Question: I'm using 'ggplot2' to create a population density choropleth. It's currently working for single states, but not for multiples. It appears that the densities of various counties (that often have the same name) get mixed up, and sometimes even non-name matching counties are mixed up between states. For example, "New Jersey" gives the correct densities, but "New Jersey", "New York" tells me that the very populous Essex County in NJ has a density <30p/mi^2. Why is this?
'''
library(stringr)
library(ggplot2)
library(scales)
library(maps)
popdensitymap <- function(...){
path <- "U:/maps-county2011.csv"
states <- list(...)
countydata <- read.csv(path, sep=",")
countydata <- data.frame(countydata$X, countydata$Population.Density)
names(countydata) <- c("fips", "density")
data(county.fips)
cdata <- countydata
cdata$fips <- gsub("^0", "", cdata$fips)
countyinfo <- merge(cdata, county.fips, by.x="fips", by.y="fips")
countyinfo <- data.frame(countyinfo, str_split_fixed(countyinfo$polyname, ",", 2))
names(countyinfo) <- c('fips', 'density', 'polyname', 'state', 'county')
countyshapes <- map_data("county", states)
countyshapes <- merge(countyshapes, countyinfo, by.x="subregion", by.y="county")
choropleth <- countyshapes
choropleth <- choropleth[order(choropleth$order), ]
choropleth$density_d <- cut(choropleth$density, breaks=c(0,30,100,300,500,1000,3000,5000,100000))
state_df <- map_data("state", states)
density_d <- choropleth$density_d
choropleth <- choropleth[choropleth$state %in% tolower(states),]
p <- ggplot(choropleth, aes(long, lat, group=group))
p <- p + geom_polygon(aes(fill=density_d), colour=alpha("white", 1/2), size=0.2)
p <- p + geom_polygon(data = state_df, colour="black", fill = NA)
p <- p + scale_fill_brewer(palette="PuRd")
p
}
'''
To use,
'''
popdensitymap("New Jersey")
popdensitymap("New York", "New Jersey")
'''
<URL> It is very ugly, but I do not have access to a file sharing system right now.
Here is an example of the output. As you can see, the extremely populous Essex County by New York City is inaccurately represented.
EDIT: <URL> Sorry for the dropbox delay.
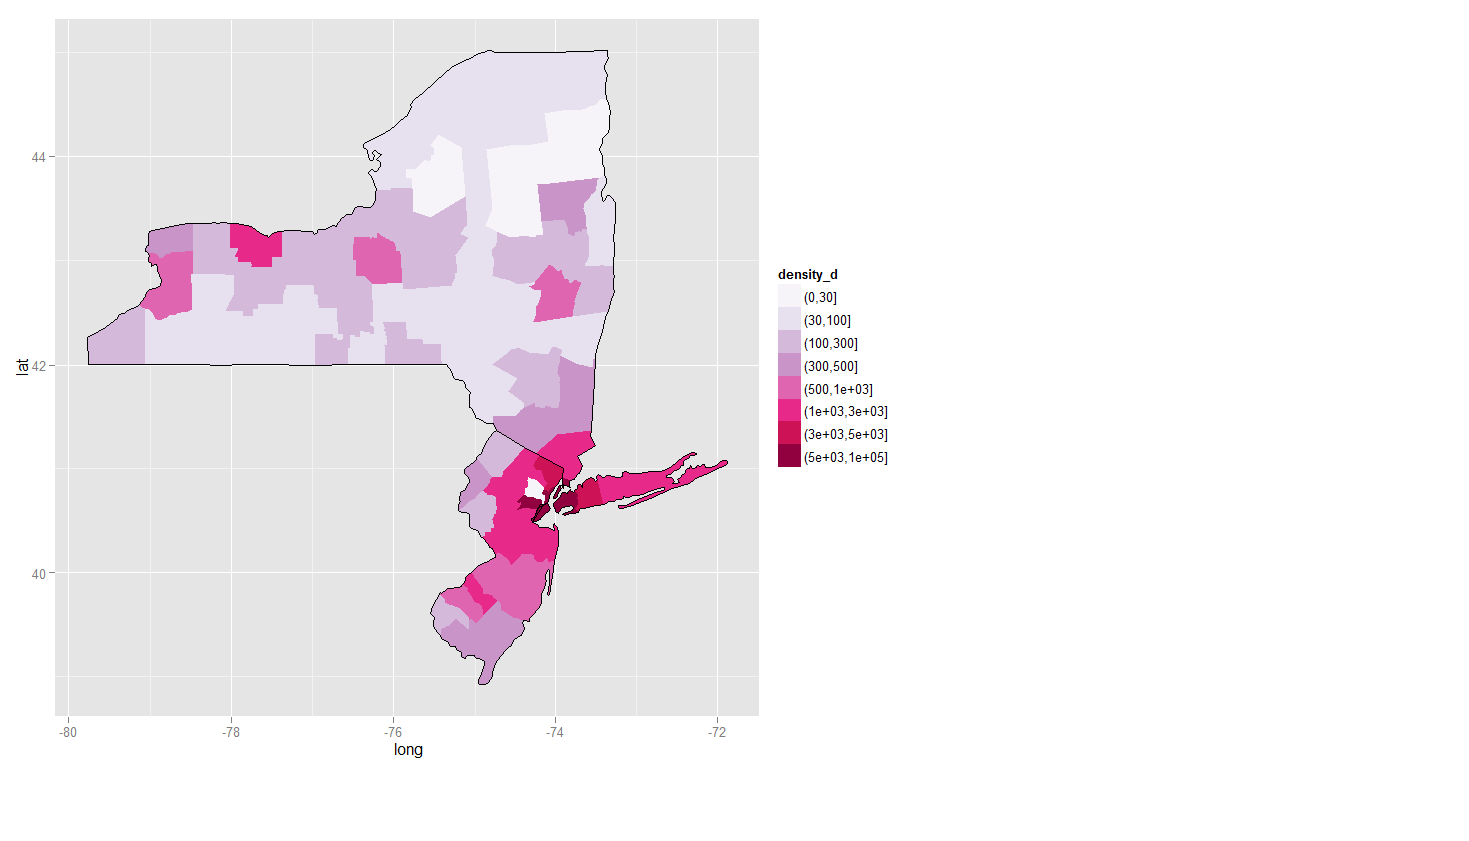
Answer: Okay, I actually got it. SlowLearner and shujaa made me realize the problem was that counties in different states with the same names were not being assigned the right population densities.
To counter this, the merging is now done by 'polyname', meaning the 'polyname' in 'countyinfo' need not be changed and a 'polyname' is added to 'countyshapes' like so:
'''
countyshapes$polyname <- paste(countyshapes$region, countyshapes$subregion, sep=",")
'''
Thanks for the help. I'm not sure whether I should delete the question or leave it up for reference.